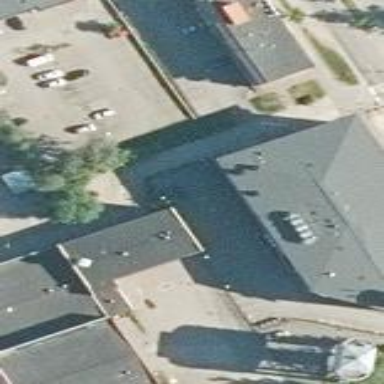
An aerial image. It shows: Public building.